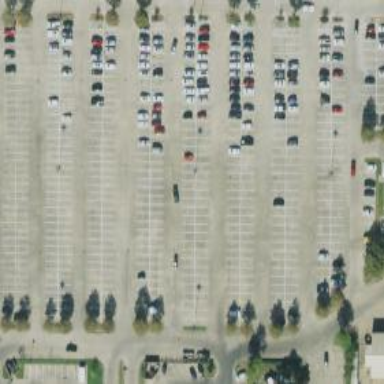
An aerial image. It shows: Parking space is available.